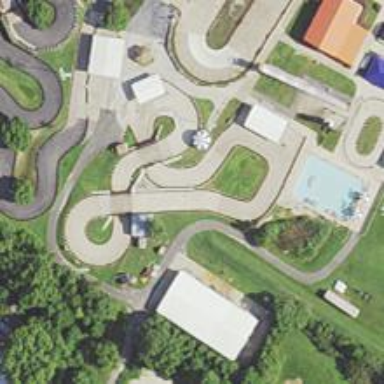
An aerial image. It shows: Karting raceway bridge.